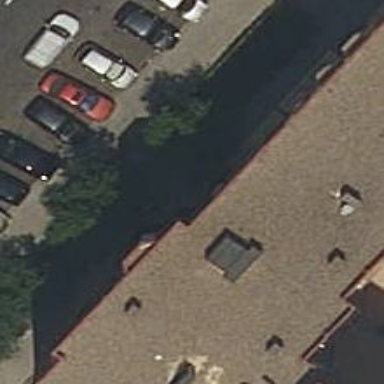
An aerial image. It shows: Café.